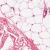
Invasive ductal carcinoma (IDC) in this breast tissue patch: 0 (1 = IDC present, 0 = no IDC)